Field crop: tomato
Growth stage: 1
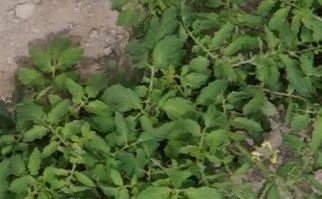
Species: tomato